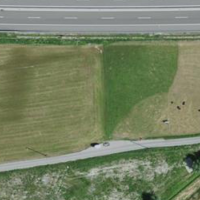
EUNIS habitat code: 24
Species observed at this site:
Emberiza citrinella